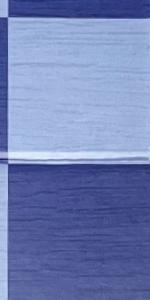
Label: Empty